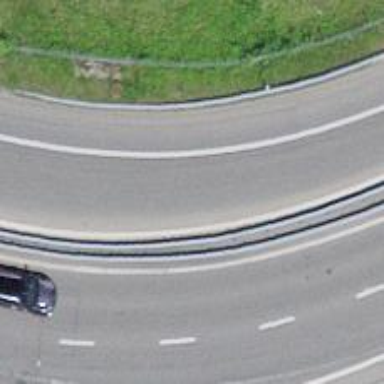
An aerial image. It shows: Guard rail.